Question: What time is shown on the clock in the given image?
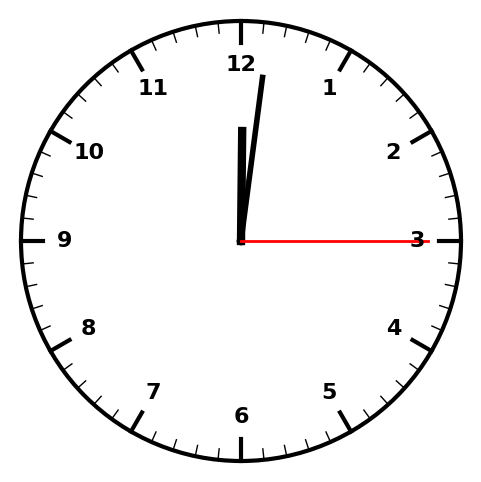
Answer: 12:01:15